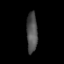
Tissue: prostate
Cell type: T cells
Senescence score: 0.3483
Nuclear area (px): 426
Mean DAPI intensity: 80.622